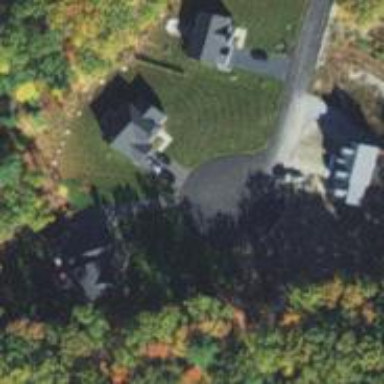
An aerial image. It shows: Driveway leading to service road.